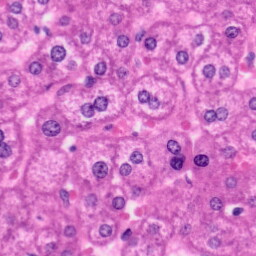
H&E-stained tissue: Liver